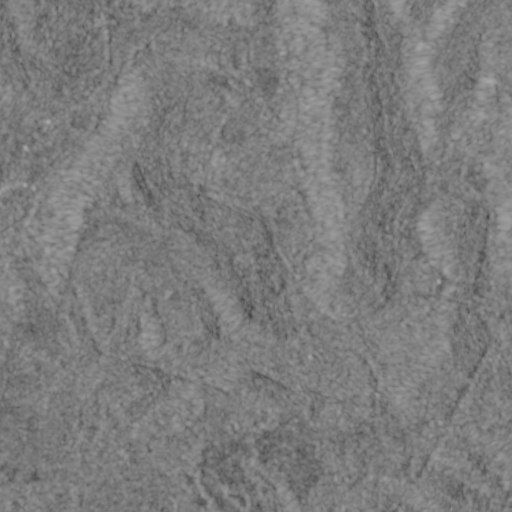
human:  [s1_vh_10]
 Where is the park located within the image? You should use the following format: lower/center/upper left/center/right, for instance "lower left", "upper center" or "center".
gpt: The park is located in the lower center of the image.
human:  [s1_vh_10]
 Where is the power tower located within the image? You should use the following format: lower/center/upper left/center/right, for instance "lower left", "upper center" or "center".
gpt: The power tower is located in the lower right of the image.
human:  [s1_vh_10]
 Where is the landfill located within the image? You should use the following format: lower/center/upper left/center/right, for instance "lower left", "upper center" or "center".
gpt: There is no landfill in the image.

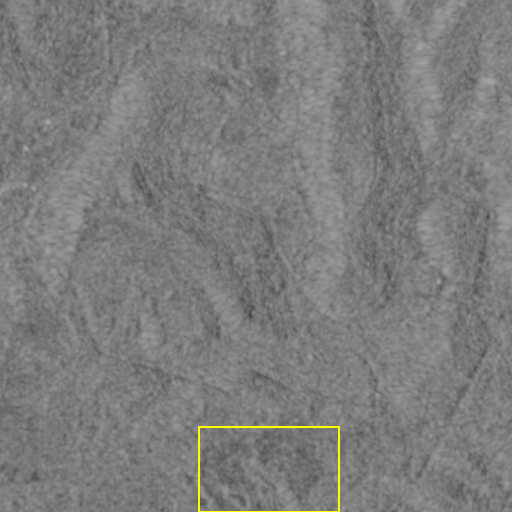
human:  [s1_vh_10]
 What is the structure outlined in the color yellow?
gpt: The structure outlined in yellow is a park.
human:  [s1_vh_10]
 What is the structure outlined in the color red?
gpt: There is no red outline.